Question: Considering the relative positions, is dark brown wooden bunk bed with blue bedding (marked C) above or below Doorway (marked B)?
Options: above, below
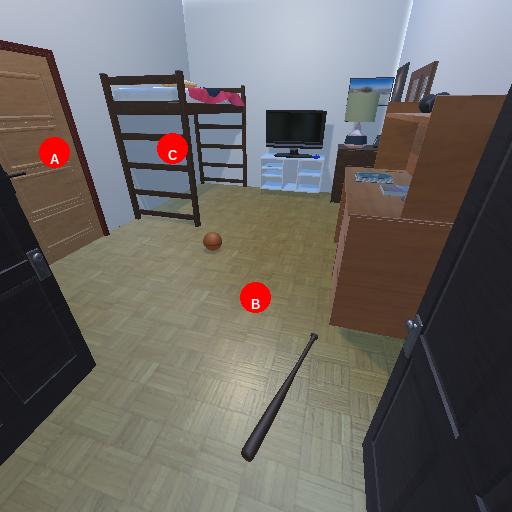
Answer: above